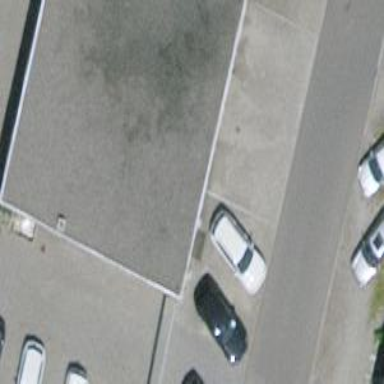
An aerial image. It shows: Retail building with car shop.